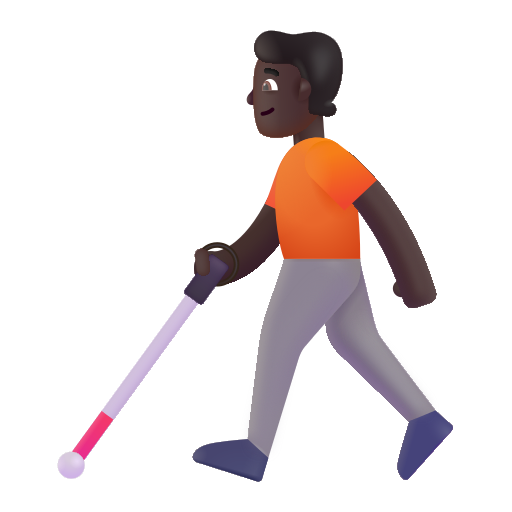
person with white cane color dark